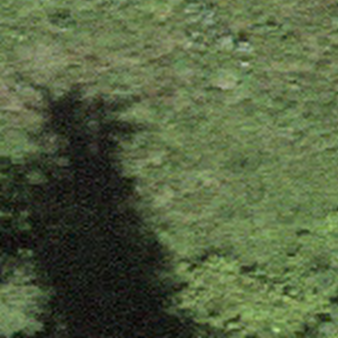
Label: other